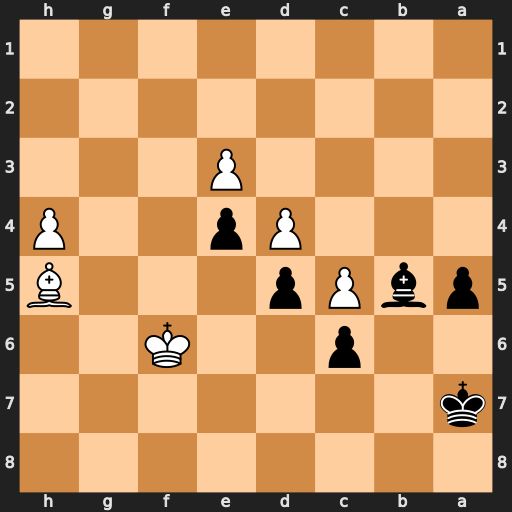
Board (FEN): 8/k7/2p2K2/pbPp3B/3Pp2P/4P3/8/8
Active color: b
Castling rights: -
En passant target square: -
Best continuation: a4 Bd1 a3 Bb3 Bc4